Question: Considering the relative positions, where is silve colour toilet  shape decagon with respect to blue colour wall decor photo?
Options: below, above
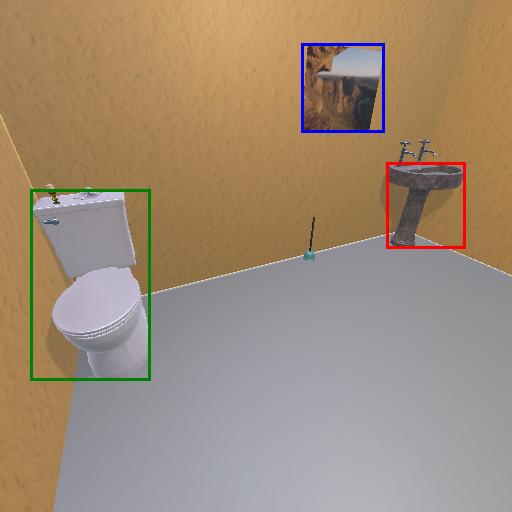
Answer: below